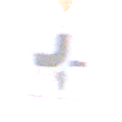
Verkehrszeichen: VerlaufVorfahrtsstrasse2
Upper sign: VorfahrtGewaehren
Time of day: MorningAfternoon
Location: Outdoor (Nature)
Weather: PartlyCloudy
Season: NotSpecified
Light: Natural